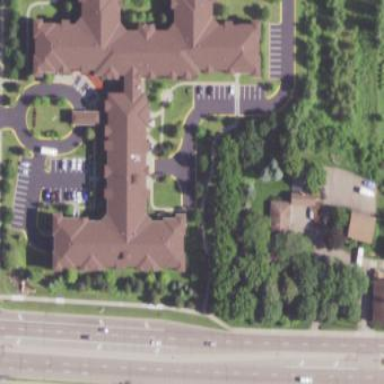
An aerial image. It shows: Building.